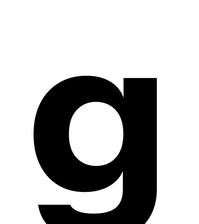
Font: InstrumentSans_Bold